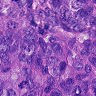
Metastatic tissue present: yes